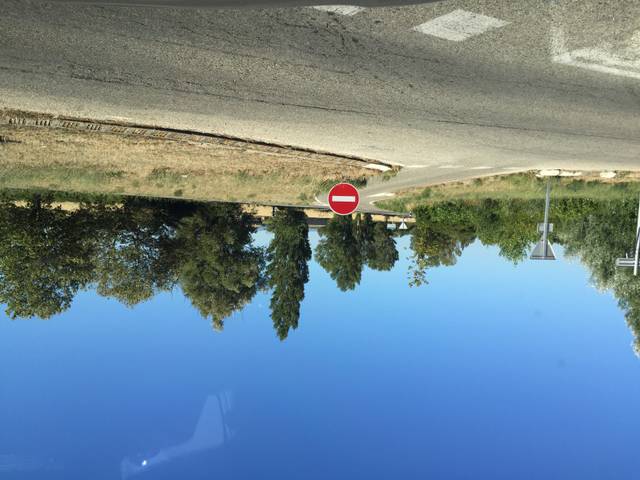
Region: France
Coordinates: 44.101, 4.889